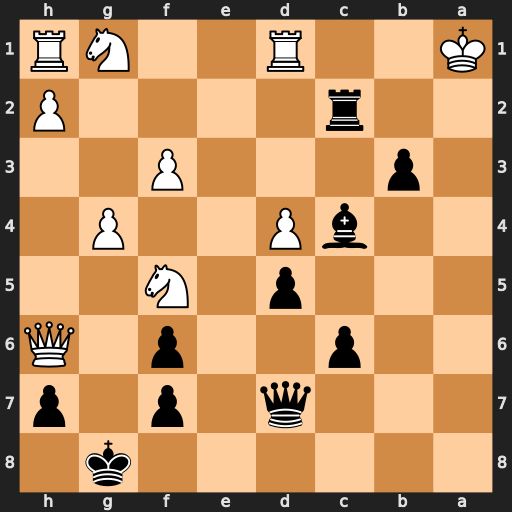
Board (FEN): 6k1/3q1p1p/2p2p1Q/3p1N2/2bP2P1/1p3P2/2r4P/K2R2NR
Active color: b
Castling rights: -
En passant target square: -
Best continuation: Qa7+ Kb1 Qa2#